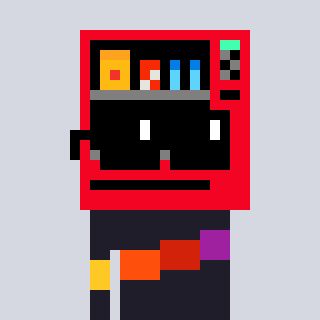
a pixel art character with square black sunglasses, a vending machine-shaped head and a grayscale-colored body on a cool background